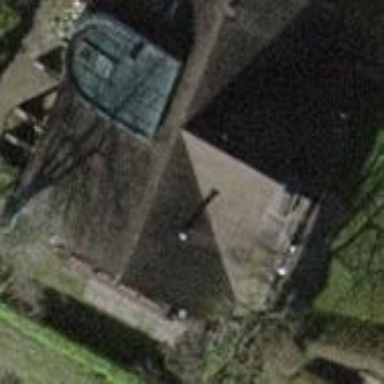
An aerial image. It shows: Detached building.